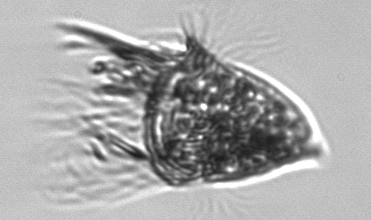
Label: Pelagostrobilidium